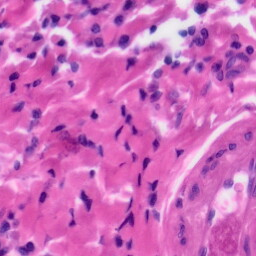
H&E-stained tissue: Tonsil